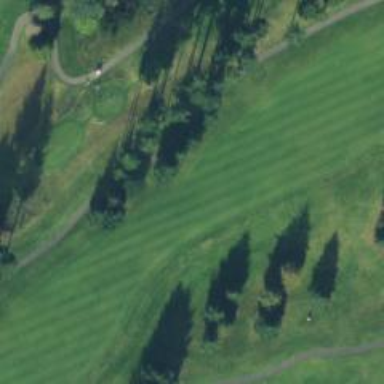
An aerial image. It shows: Golf hole.